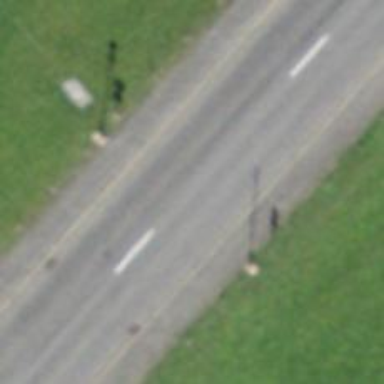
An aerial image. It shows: Lift gate barrier.